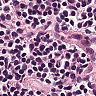
Metastatic tissue present: no